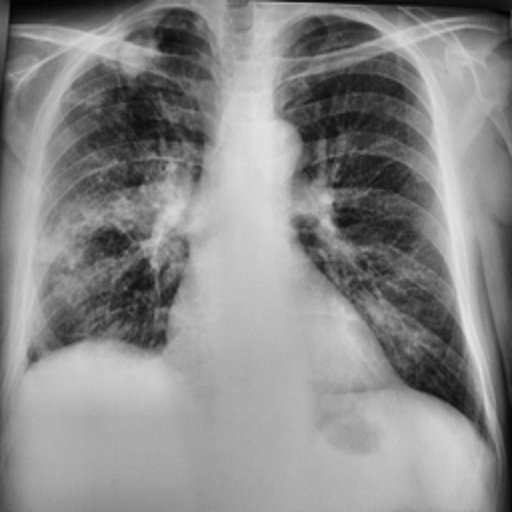
Finding: TUBERCULOSIS